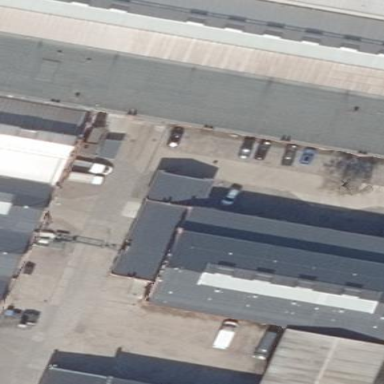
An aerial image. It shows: Industrial building.